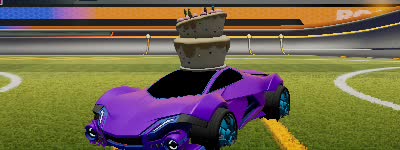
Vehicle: werewolf